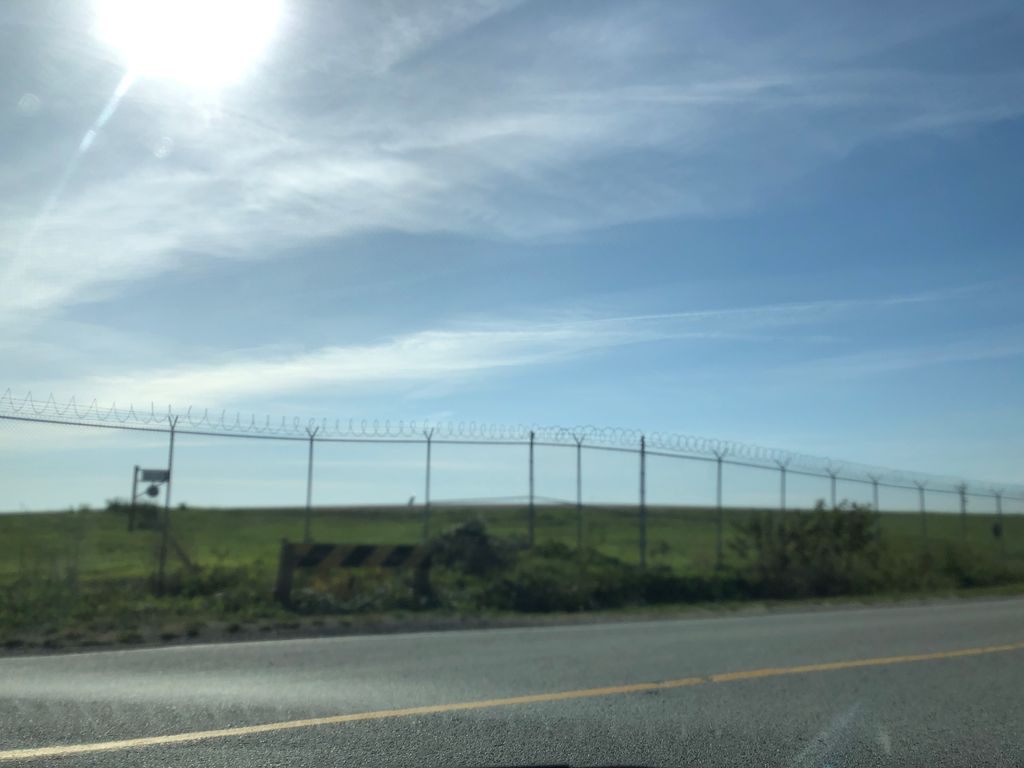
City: vancouver